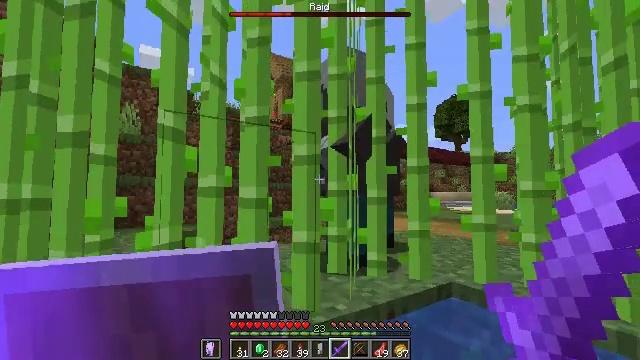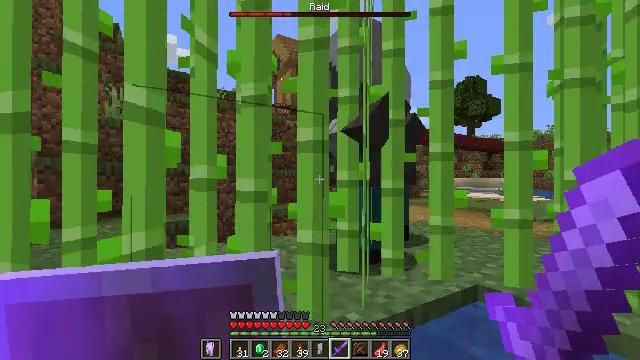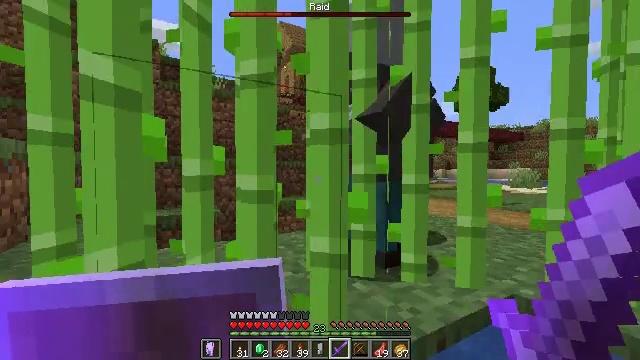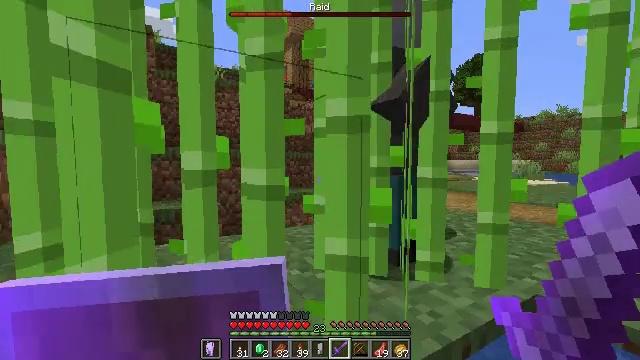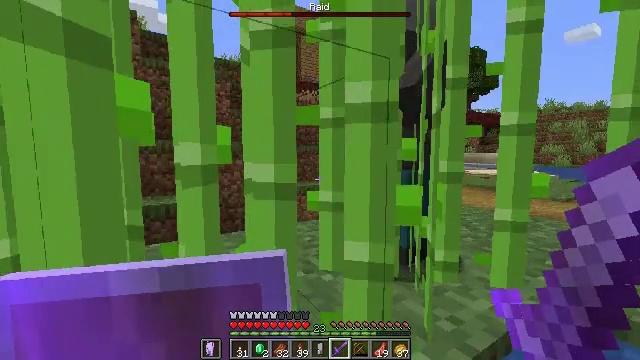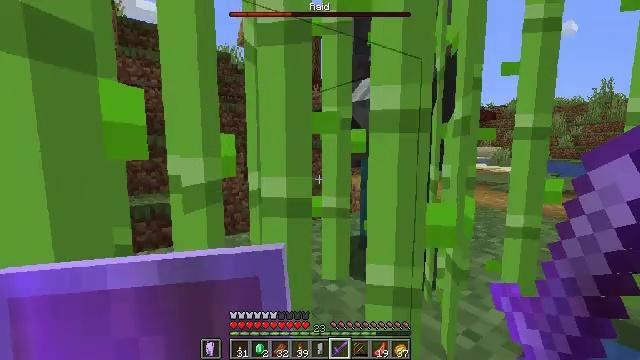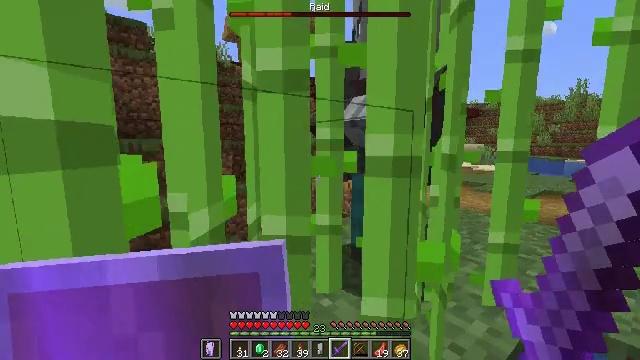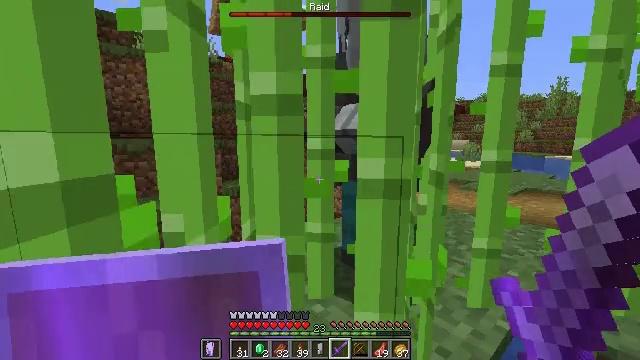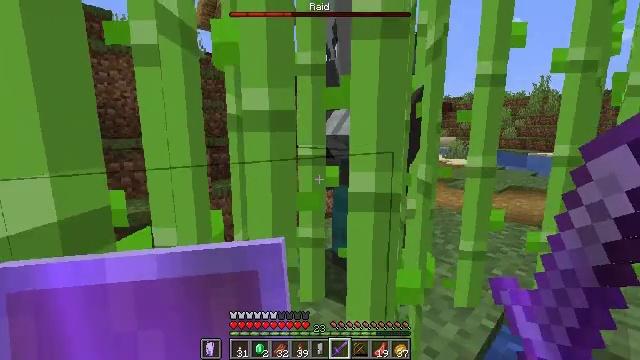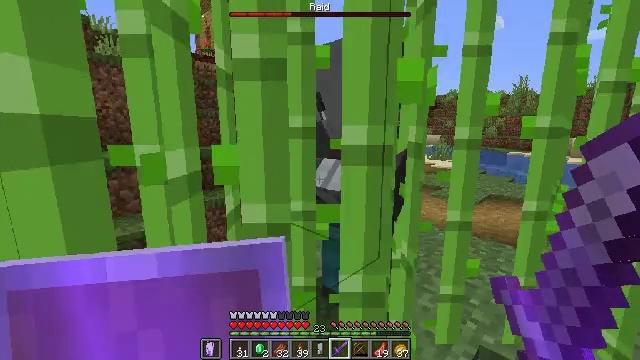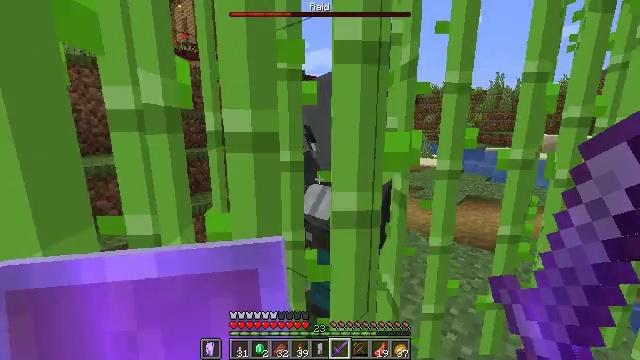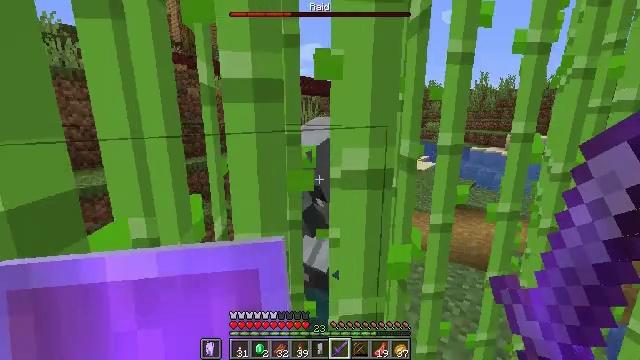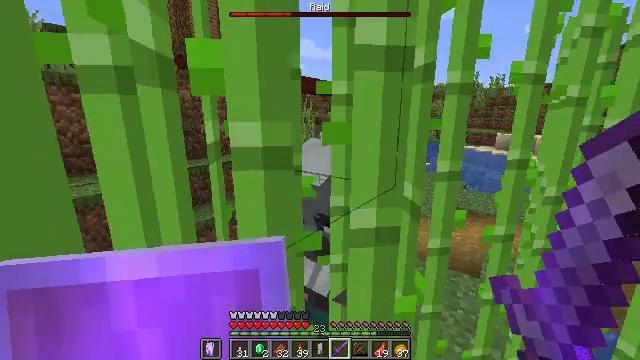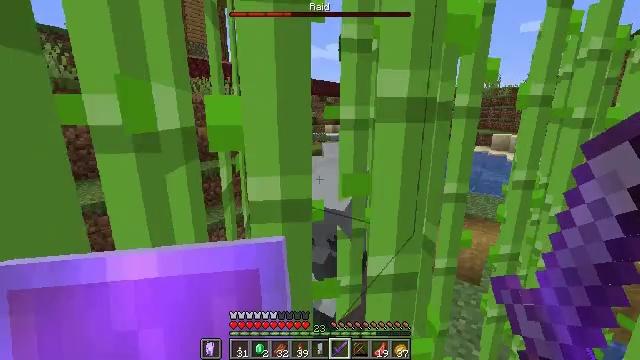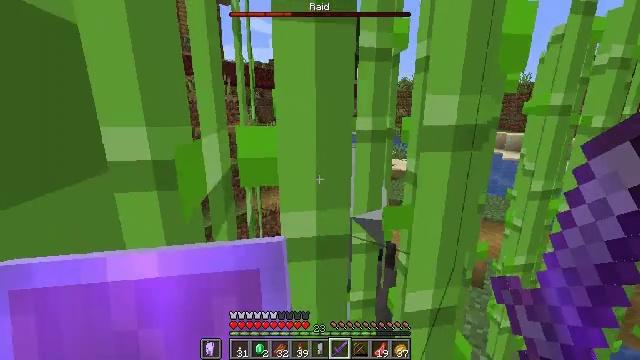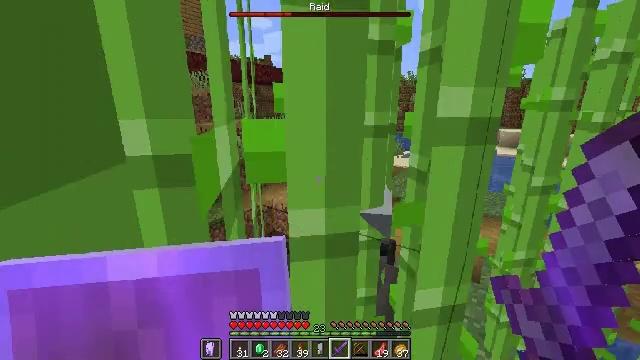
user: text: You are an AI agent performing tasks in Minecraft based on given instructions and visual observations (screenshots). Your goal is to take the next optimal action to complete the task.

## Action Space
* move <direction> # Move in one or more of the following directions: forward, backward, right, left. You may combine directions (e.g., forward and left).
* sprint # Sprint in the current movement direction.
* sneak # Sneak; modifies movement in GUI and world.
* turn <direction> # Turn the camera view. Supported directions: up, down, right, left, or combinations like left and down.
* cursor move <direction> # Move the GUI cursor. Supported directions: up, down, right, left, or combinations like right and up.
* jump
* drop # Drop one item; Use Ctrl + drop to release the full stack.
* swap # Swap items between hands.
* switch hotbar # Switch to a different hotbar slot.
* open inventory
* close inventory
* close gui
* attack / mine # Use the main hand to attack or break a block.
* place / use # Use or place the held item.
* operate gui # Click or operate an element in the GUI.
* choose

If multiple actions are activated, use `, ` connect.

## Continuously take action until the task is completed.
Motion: motion action
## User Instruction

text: Kill mobs.
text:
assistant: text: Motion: move forward, turn left and down
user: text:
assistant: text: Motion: move forward and move left, turn down
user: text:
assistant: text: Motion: move forward and move left, turn down, jump
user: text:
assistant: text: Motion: move forward and move left, turn right and down, jump
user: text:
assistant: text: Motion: move forward and move left, turn right and down, jump
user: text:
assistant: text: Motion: move forward and move left, turn right and down, jump
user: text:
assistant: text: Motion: move forward and move left, turn right and down, jump
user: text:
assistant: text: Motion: move forward and move left, turn right, jump
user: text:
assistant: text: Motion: move forward and move left, turn right and down, jump
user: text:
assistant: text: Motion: move forward and move left, turn right and down, jump
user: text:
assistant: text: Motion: move forward and move left, turn right and down, jump
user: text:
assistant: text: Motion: move forward and move left, turn right
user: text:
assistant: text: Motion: move forward and move left
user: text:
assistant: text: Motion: move forward and move left, turn right
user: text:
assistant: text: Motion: move forward and move left, turn right
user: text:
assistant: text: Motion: move forward and move left, turn right
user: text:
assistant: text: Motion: move forward and move left, turn right and down
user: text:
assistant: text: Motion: move forward and move left, turn right and down
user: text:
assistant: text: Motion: move left, turn right and down
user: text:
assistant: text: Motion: move left, turn right
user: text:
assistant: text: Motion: move left, turn right and down
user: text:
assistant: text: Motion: move left, turn right and down
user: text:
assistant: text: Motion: move left, turn right
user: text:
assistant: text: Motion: move left, turn right
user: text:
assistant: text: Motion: turn right
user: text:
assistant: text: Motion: turn right
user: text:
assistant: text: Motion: turn right and up
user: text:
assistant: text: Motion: turn right and up
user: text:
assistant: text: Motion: turn up
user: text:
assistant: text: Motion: turn up